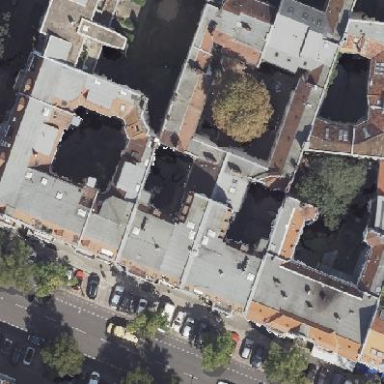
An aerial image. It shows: Saltbox-roofed apartment building.